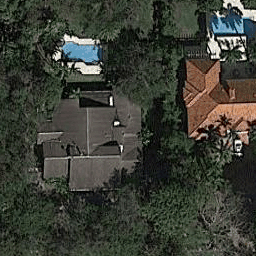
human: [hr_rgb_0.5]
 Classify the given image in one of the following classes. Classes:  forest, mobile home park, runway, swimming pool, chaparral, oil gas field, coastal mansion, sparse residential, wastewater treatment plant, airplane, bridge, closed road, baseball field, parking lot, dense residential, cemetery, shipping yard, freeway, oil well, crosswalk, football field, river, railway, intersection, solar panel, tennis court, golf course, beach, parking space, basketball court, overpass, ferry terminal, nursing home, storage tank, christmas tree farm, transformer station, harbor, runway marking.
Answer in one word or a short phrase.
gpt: sparse residential